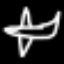
Label: airplane